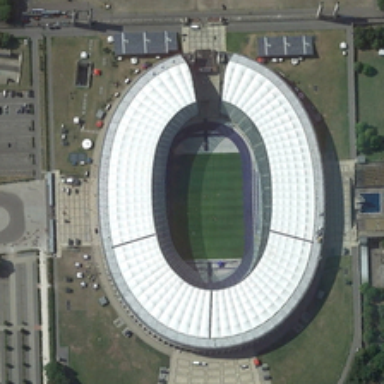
A parking lot is near a large stadium .